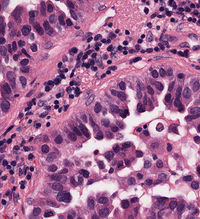
Tumor epithelial tissue: yes
Tumor-associated stroma tissue: yes
Normal tissue: no